【题型】填空题　【知识点】平面几何　【难度】easy
如图，直线$AB$与$CD$相交于点$O$，$OF$平分$\angle BOC$，$OE$平分$\angle AOC$，$\angle BOF=70^\circ$，那么$\angle AOE=$\underline{\quad\quad}$^\circ$．

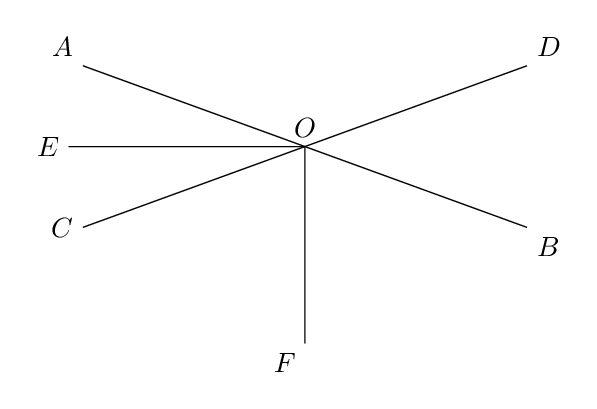
【解答】
\vspace{8pt}
\textbf{【答案】}$20$

\vspace{5pt}
\textbf{【分析】}根据补角的定义及角平分线的定义$\angle EOC+\angle FOC=90^\circ$，再根据余角的定义及角平分线的定义得到$\angle EOC=\angle AOE=20^\circ$．

\vspace{5pt}
\textbf{【解析】}解：$\because$ $OF$平分$\angle BOC$，$OE$平分$\angle AOC$，

$\therefore$ $\angle BOC=2\angle BOF=2\angle FOC$，$\angle AOC=2\angle EOC=2\angle AOE$，

$\because$ $\angle BOC+\angle AOC=180^\circ$，

$\therefore$ $2\angle FOC+2\angle EOC=180^\circ$，

$\therefore$ $\angle FOC+\angle EOC=90^\circ$，

$\because$ $\angle BOF=70^\circ$，

$\therefore$ $\angle FOC=70^\circ$，

$\therefore$ $\angle EOC=20^\circ$，

$\therefore$ $\angle AOE=20^\circ$，

故答案为$20^\circ$．

\vspace{5pt}
\textbf{【点睛】}本题考查了补角的定义，余角的定义，角平分线的定义，理解角平分线的定义是解题的关键．